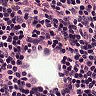
Metastatic tissue present: no